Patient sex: M
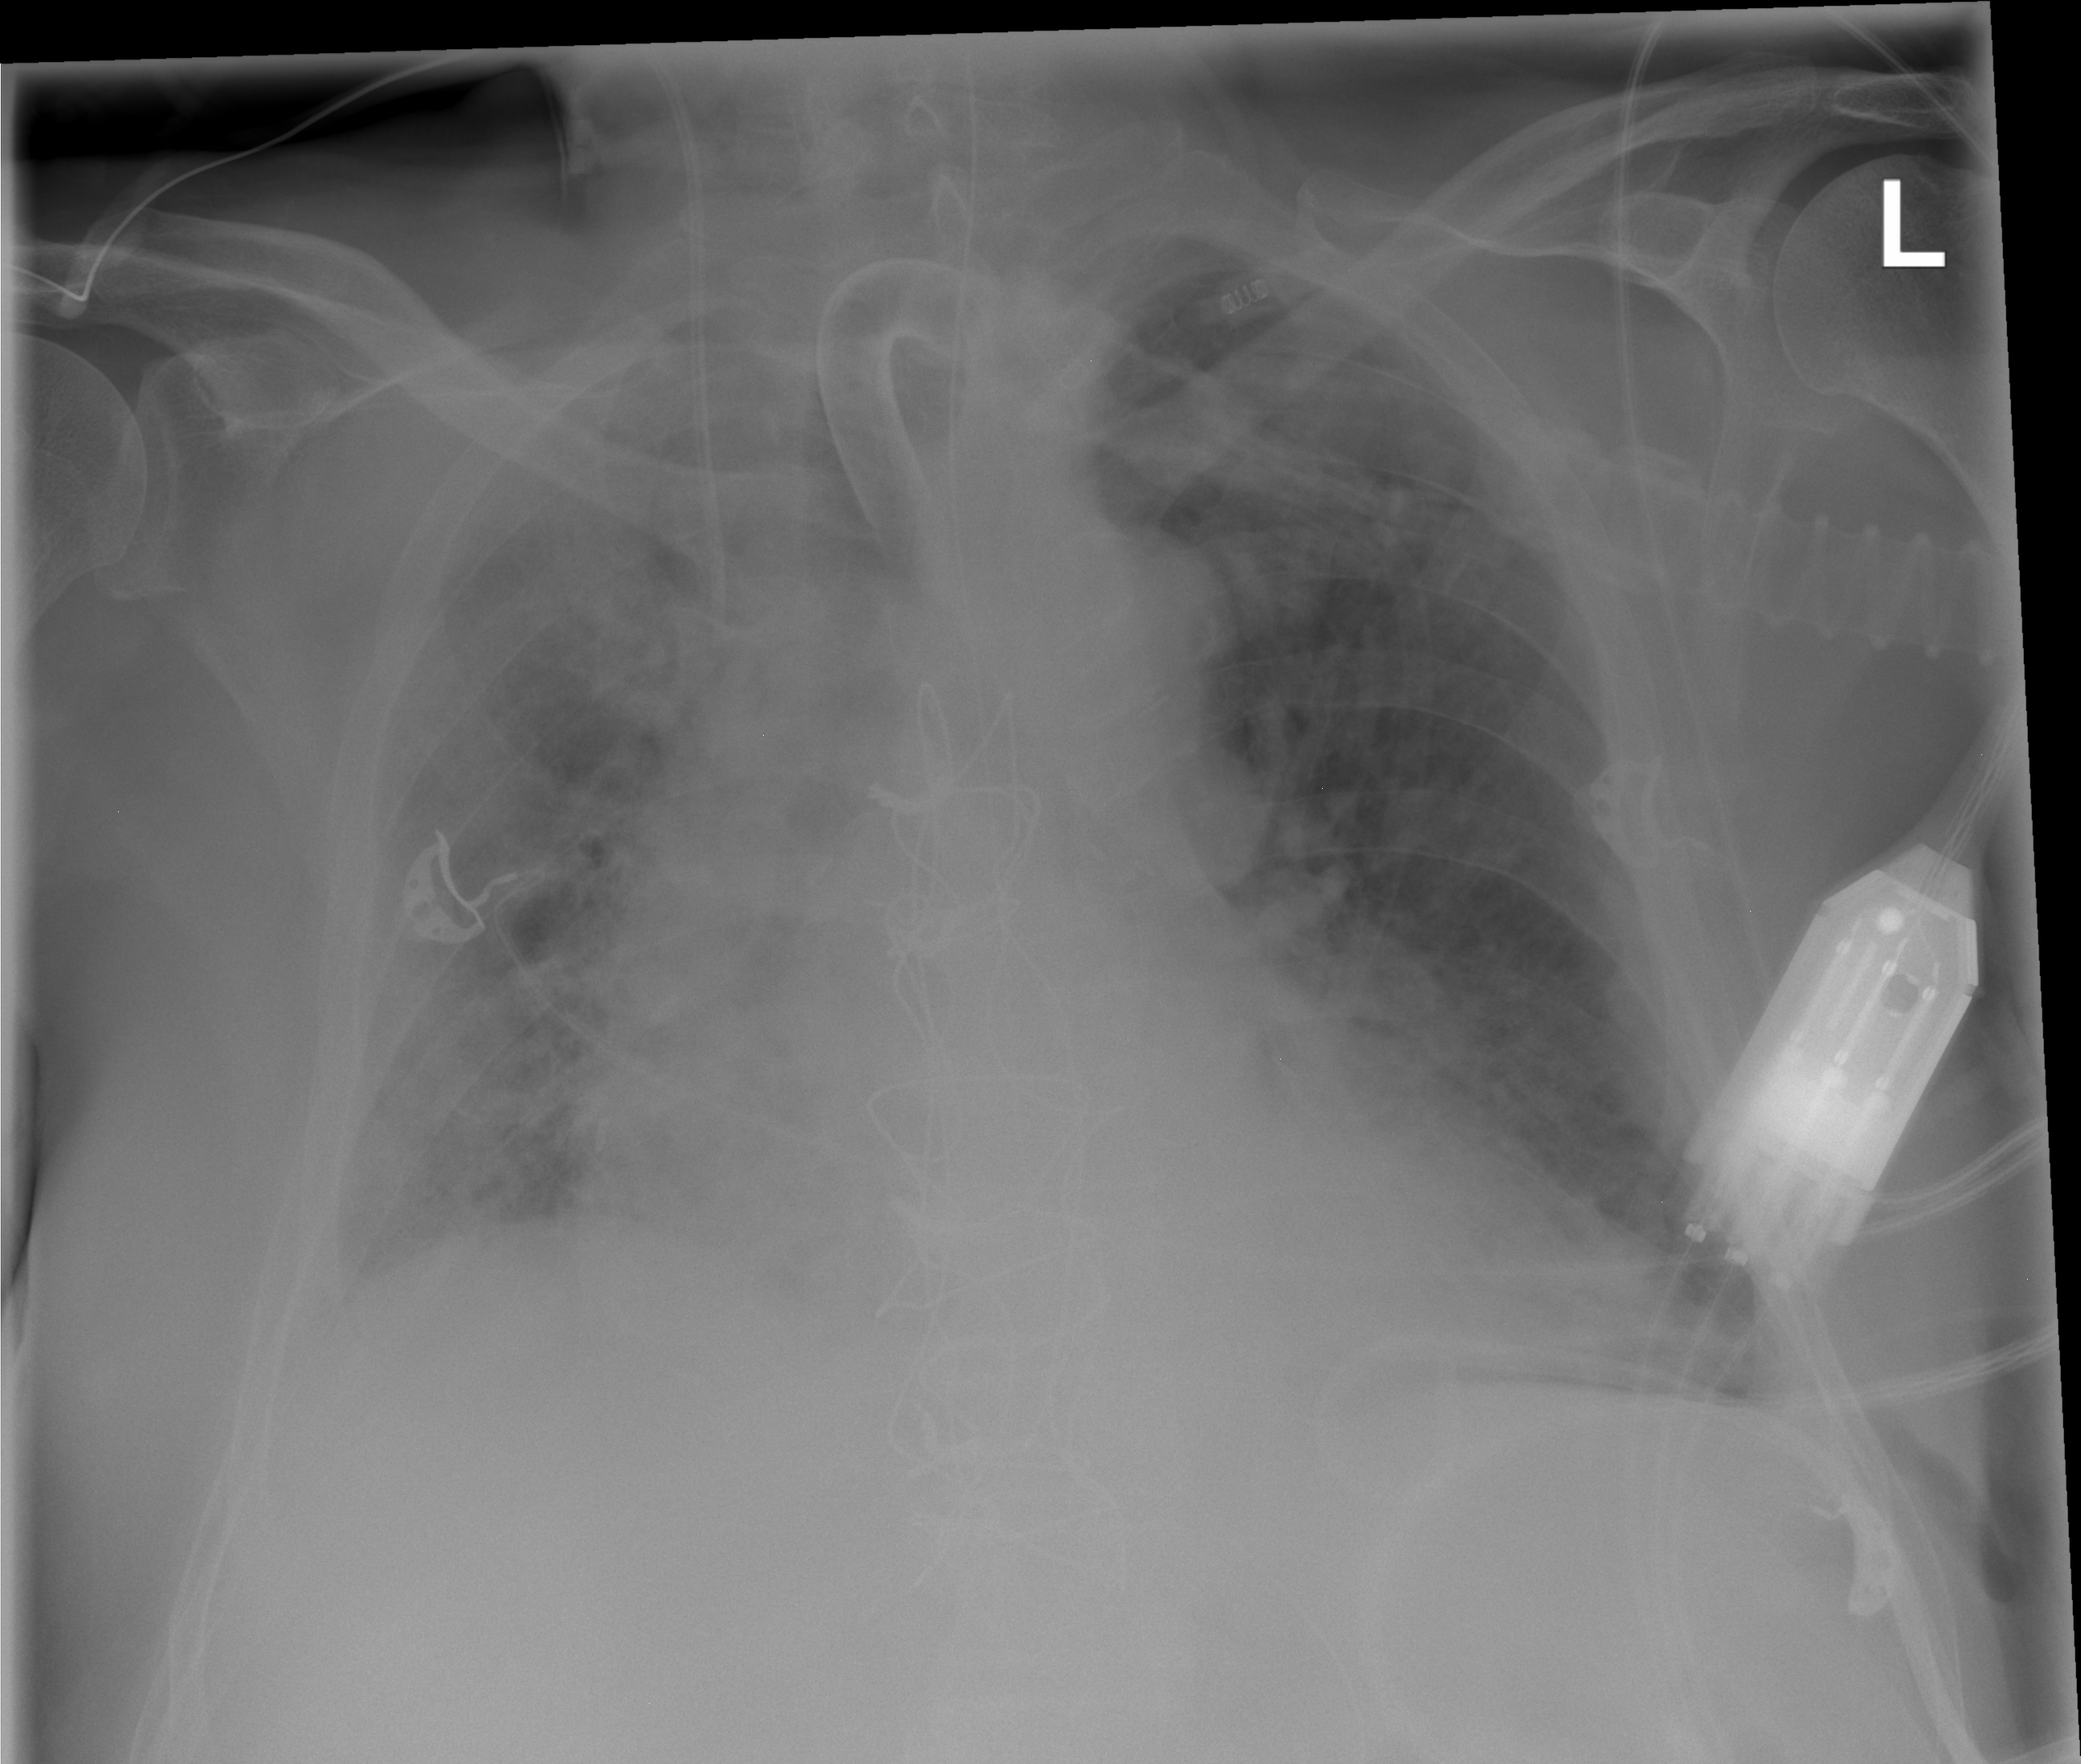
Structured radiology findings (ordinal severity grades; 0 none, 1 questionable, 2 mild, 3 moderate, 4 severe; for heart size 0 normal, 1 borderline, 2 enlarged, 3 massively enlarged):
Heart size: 2
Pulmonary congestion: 2
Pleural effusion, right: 1
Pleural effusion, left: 1
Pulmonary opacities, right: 3
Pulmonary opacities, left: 2
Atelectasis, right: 3
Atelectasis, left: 2